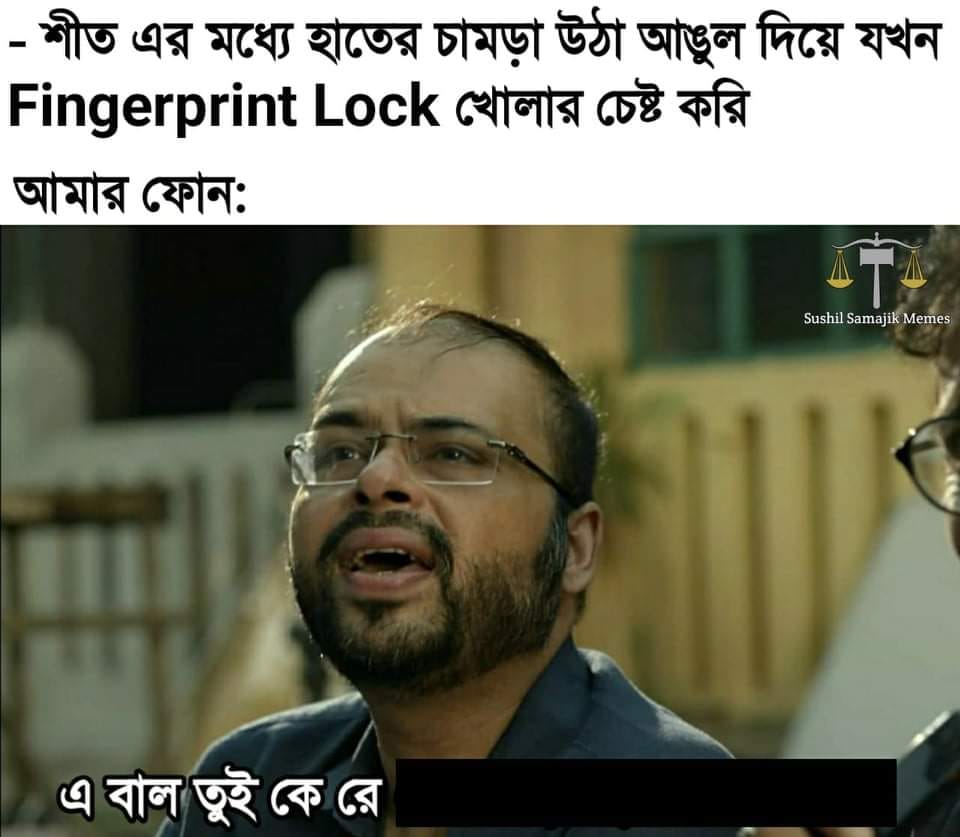
Caption: - শীত এর মধ্যে হাতের চামড়্রা উঠা আঙুল দিয়ে যখন  Fingerprint Lock খোলার চেষ্টা করি     এ বাল তুই কে রে
Label: non-hate